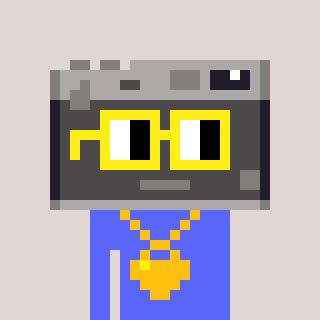
a pixel art character with square yellow glasses, a camera-shaped head and a purple-colored body on a warm background